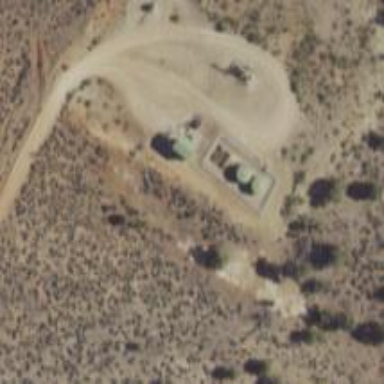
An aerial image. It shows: Storage tank that is man-made.